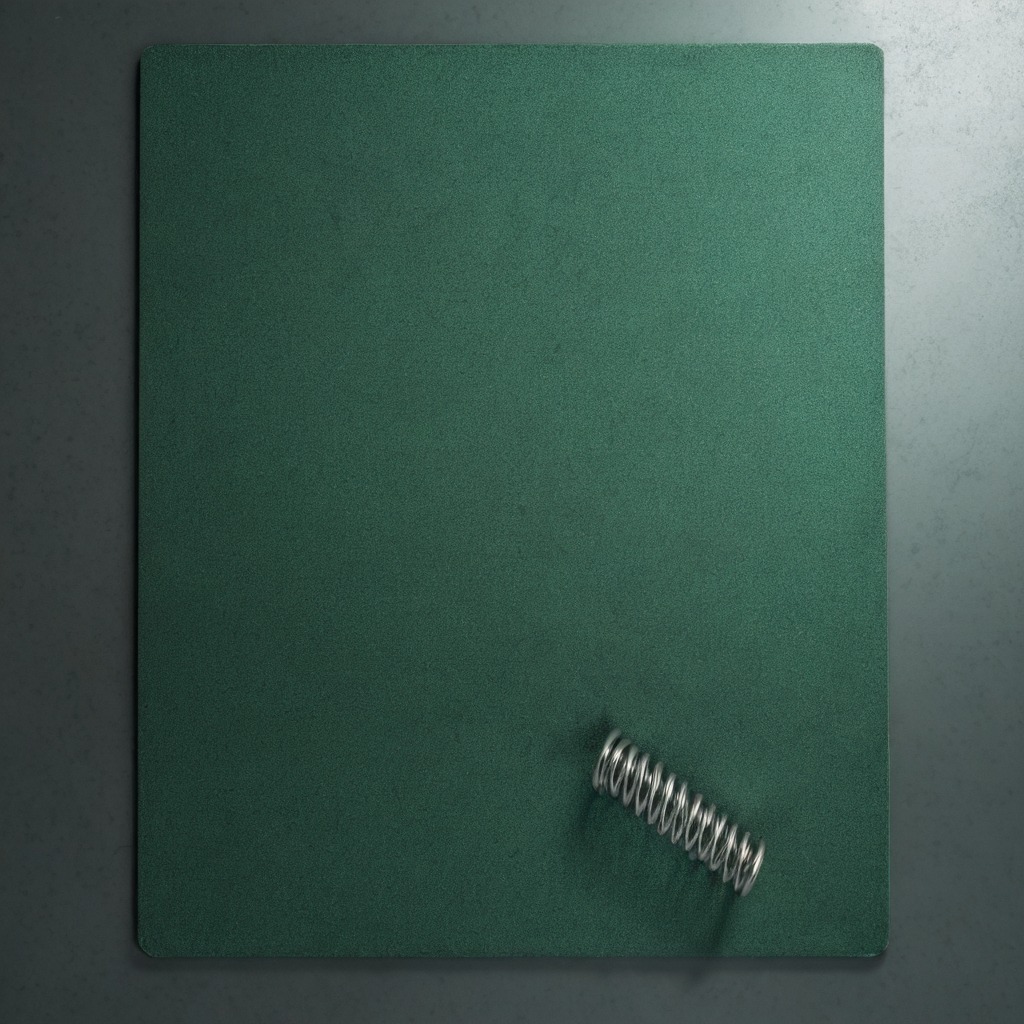
A coiled metal spring lies on the tabletop.